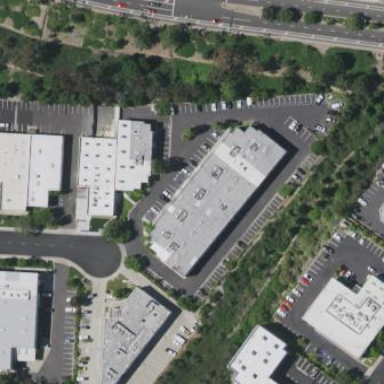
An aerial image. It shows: Commercial building.